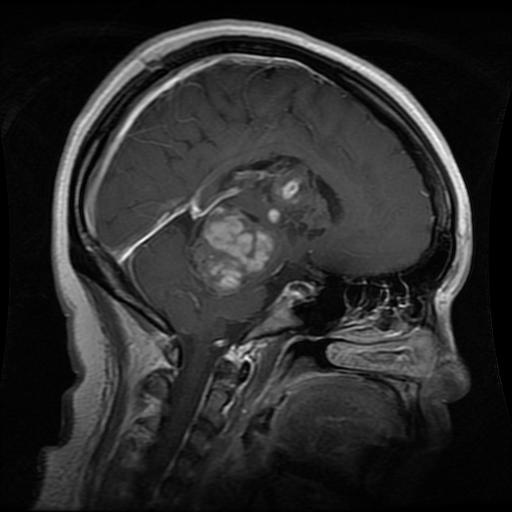
Label: glioma